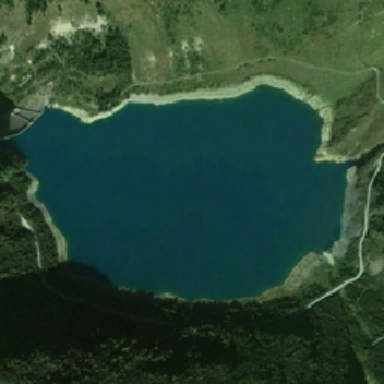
The water of the pond is very deep .